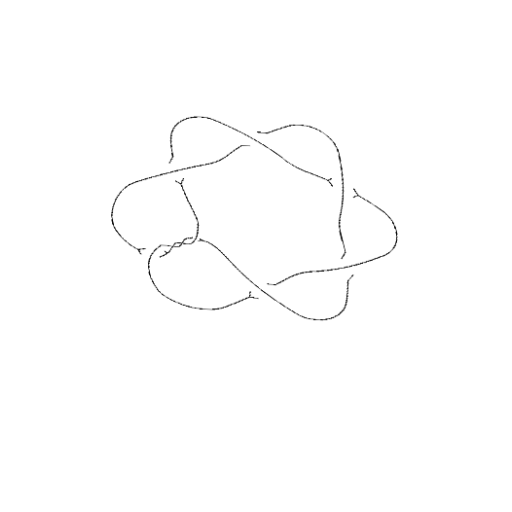
Crossing number: 9